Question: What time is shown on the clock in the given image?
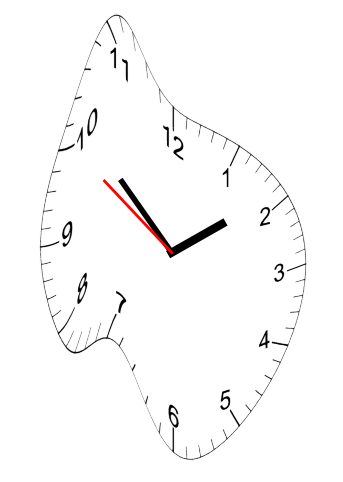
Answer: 01:51:50